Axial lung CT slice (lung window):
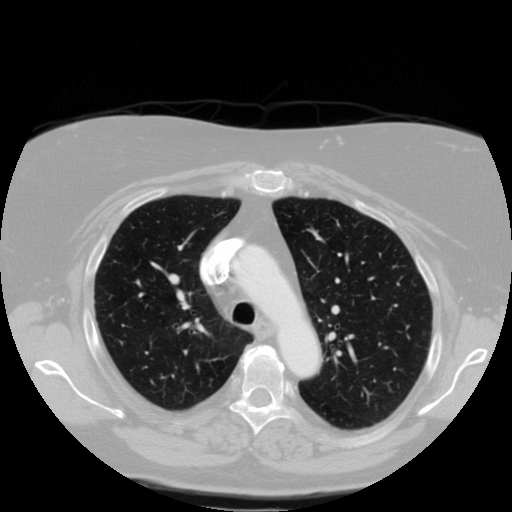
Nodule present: no